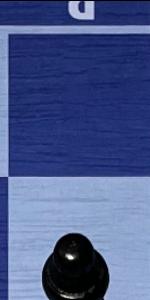
Label: Empty